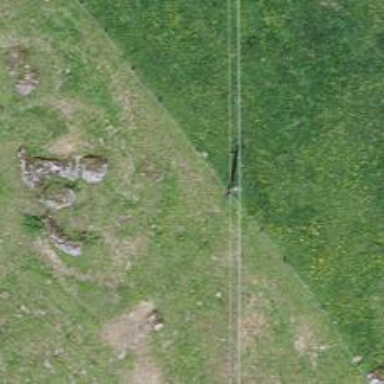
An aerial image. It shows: Minor power line.